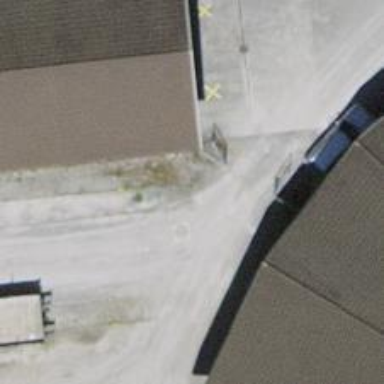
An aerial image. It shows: Railway yard.